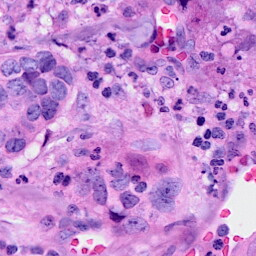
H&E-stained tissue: Breast